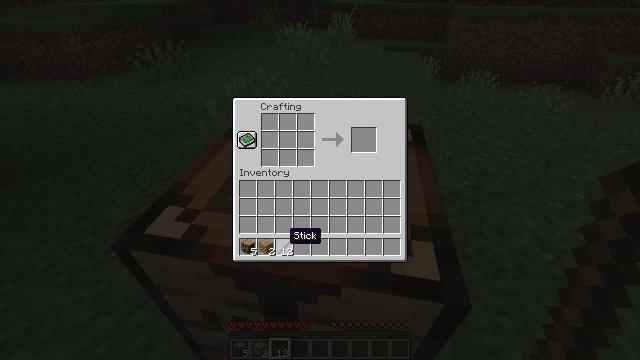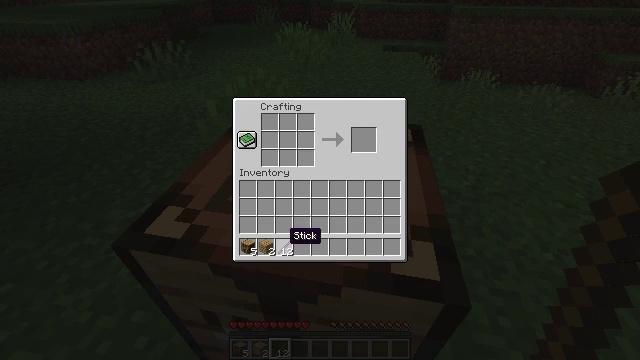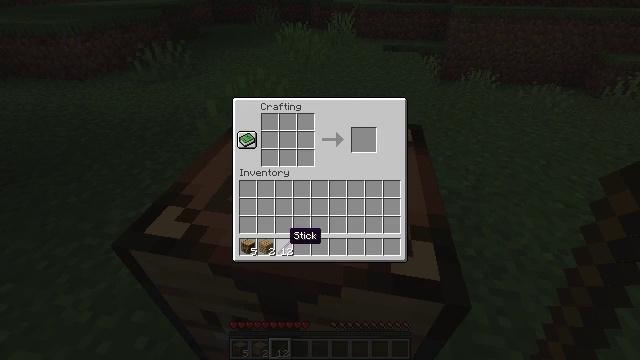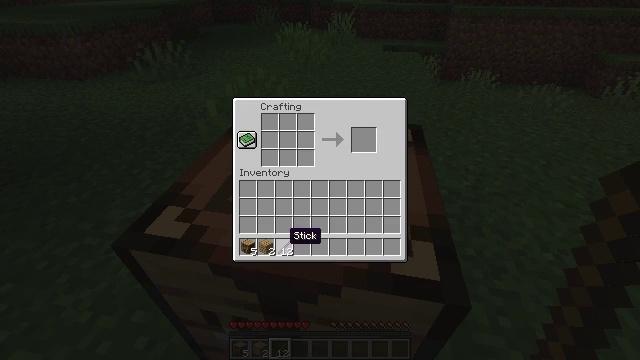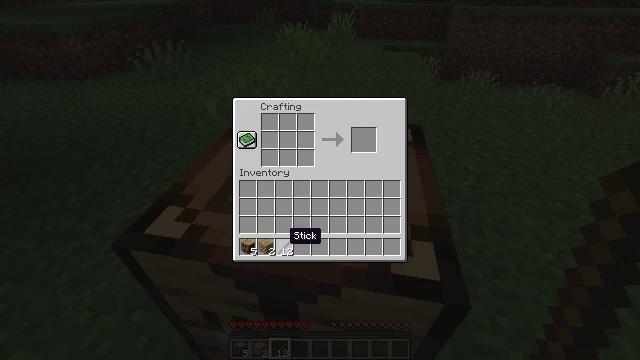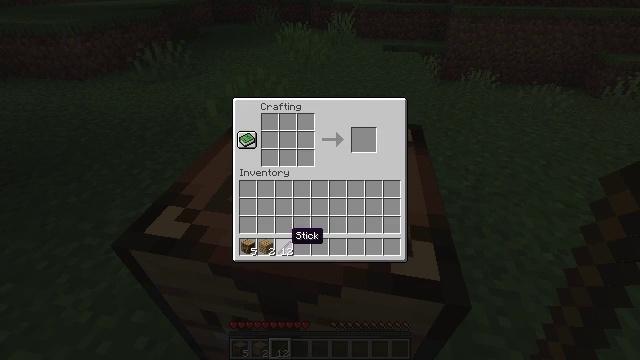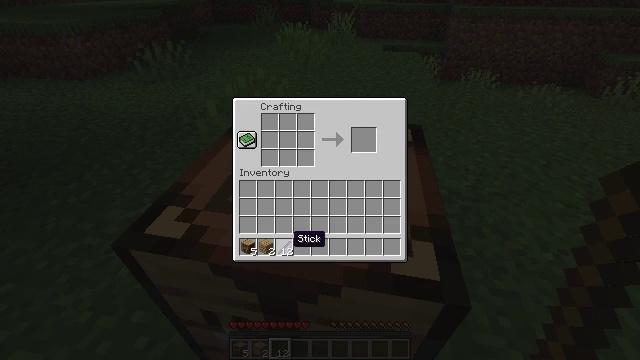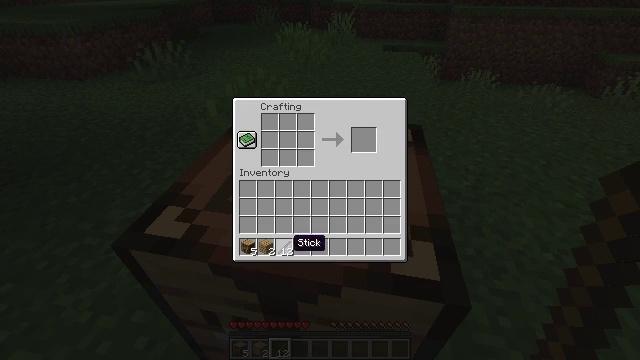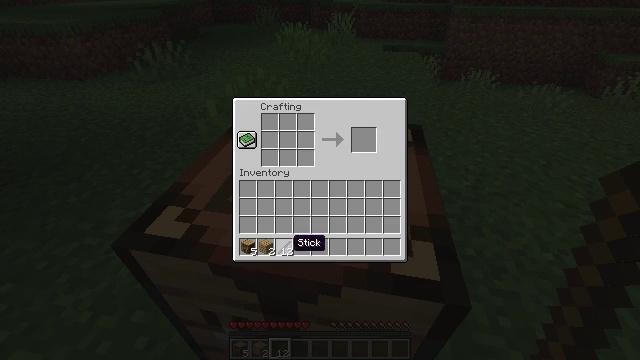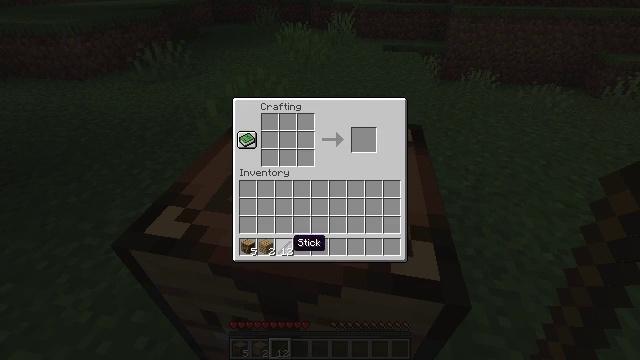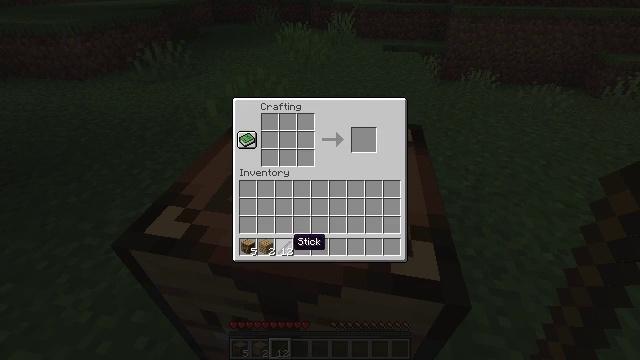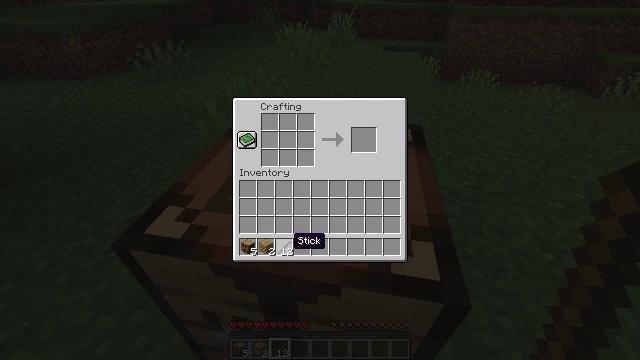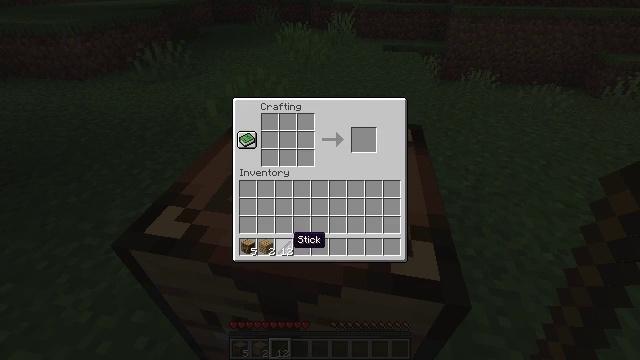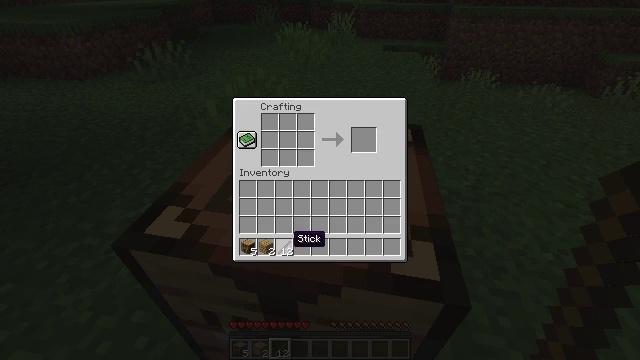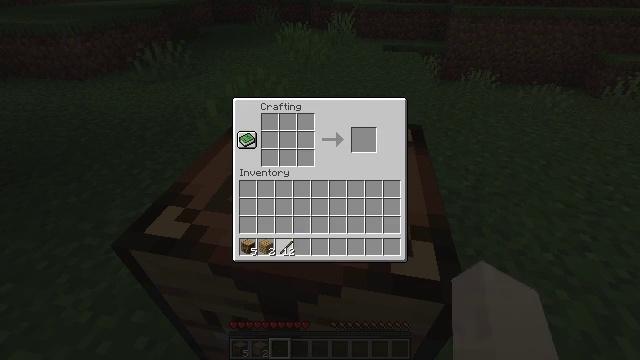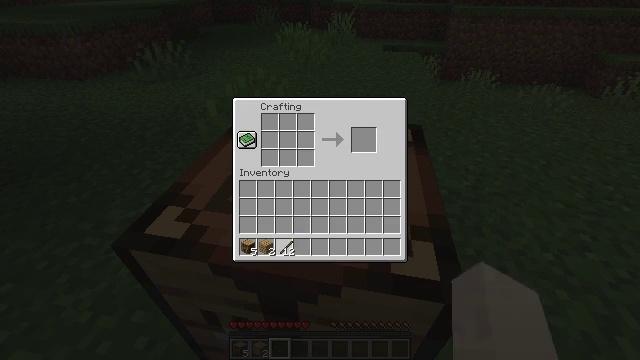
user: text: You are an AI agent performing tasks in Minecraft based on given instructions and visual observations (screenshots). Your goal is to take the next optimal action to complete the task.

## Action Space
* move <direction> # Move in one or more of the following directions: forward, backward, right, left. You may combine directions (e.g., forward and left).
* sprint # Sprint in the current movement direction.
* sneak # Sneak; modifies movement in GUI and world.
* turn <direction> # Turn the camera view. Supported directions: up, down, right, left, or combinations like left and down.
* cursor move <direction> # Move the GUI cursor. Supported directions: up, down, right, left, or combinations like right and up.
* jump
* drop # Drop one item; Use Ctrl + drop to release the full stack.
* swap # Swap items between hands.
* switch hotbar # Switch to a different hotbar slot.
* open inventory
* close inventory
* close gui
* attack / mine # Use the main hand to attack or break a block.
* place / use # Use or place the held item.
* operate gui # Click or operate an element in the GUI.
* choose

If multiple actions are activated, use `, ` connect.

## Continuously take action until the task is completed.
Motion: motion action
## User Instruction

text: Create a wooden hoe on the crafting table.
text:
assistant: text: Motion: no_op
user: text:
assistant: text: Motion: no_op
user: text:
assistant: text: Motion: no_op
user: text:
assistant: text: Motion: no_op
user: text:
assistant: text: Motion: no_op
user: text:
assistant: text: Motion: no_op
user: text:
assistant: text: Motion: no_op
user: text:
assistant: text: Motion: no_op
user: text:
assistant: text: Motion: no_op
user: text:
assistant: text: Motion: no_op
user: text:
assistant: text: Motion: no_op
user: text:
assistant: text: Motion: no_op
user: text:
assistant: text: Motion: no_op
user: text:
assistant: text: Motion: no_op
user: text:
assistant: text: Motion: no_op
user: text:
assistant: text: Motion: operate gui
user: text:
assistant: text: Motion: operate gui
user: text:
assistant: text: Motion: no_op
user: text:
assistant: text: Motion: no_op
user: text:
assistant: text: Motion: no_op
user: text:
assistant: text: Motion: cursor move up
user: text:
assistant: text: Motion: cursor move up
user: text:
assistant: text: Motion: cursor move up
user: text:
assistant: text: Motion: cursor move up
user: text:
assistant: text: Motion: no_op
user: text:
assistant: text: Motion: no_op
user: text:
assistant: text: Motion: no_op
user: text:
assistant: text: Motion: no_op
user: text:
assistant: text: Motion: no_op
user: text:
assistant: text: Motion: no_op